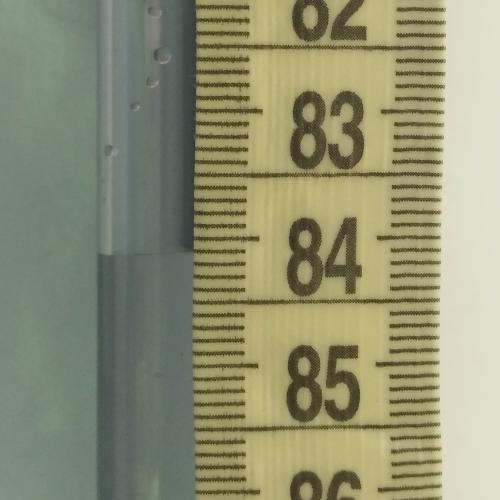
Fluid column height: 84.1 cm